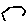
Label: hexagon